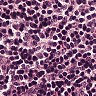
Metastatic tissue present: no